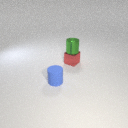
small blue rubber cylinder to the left of small red metal cube